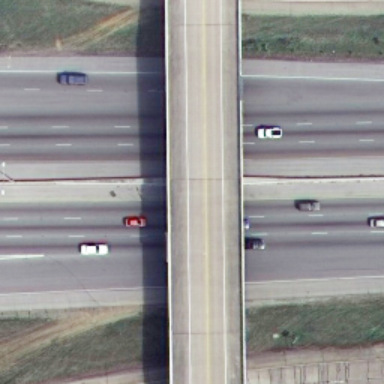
An overpass cross the roads vertically .